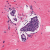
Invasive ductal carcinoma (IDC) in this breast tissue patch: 0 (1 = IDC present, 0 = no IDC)